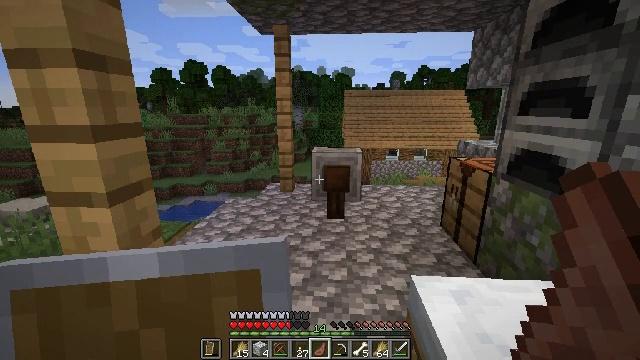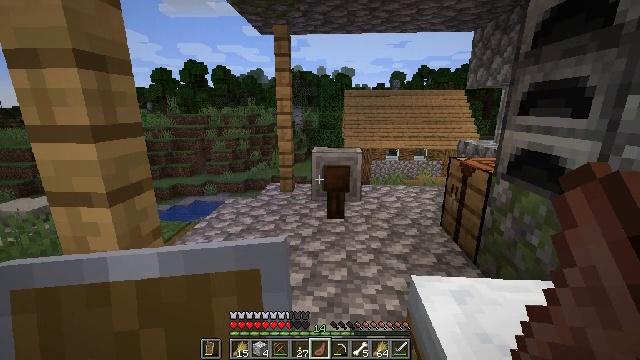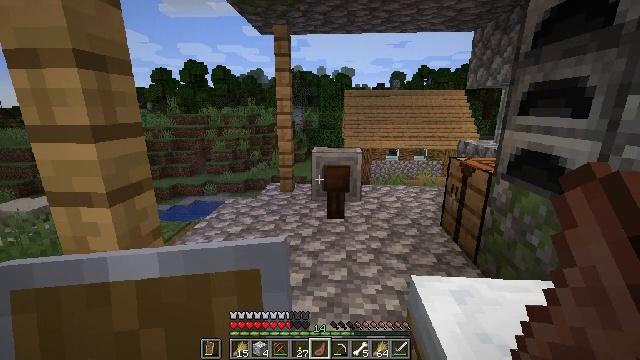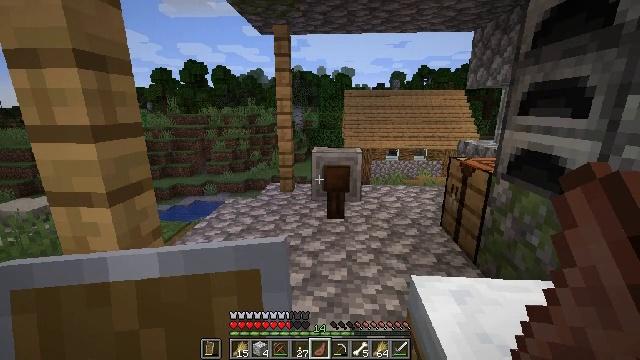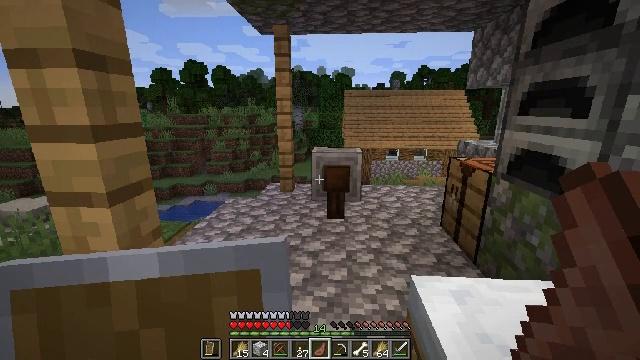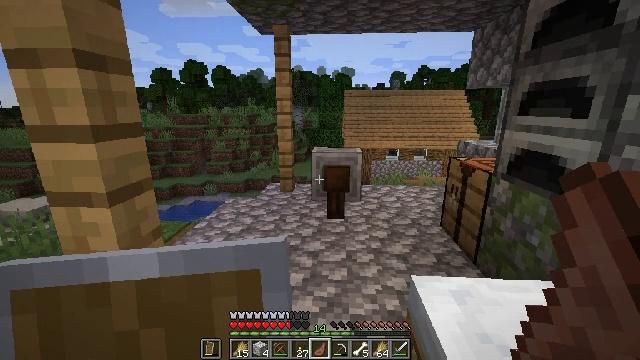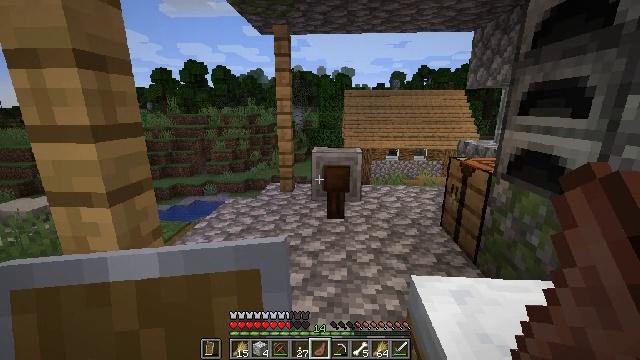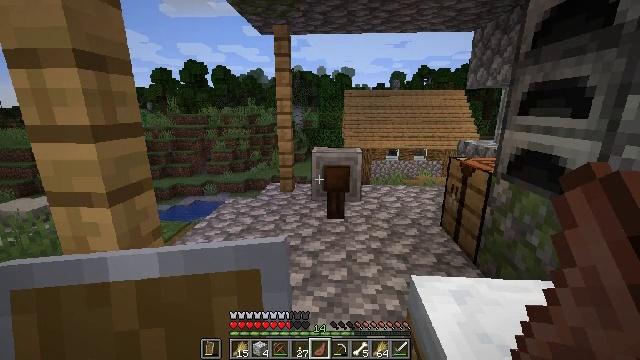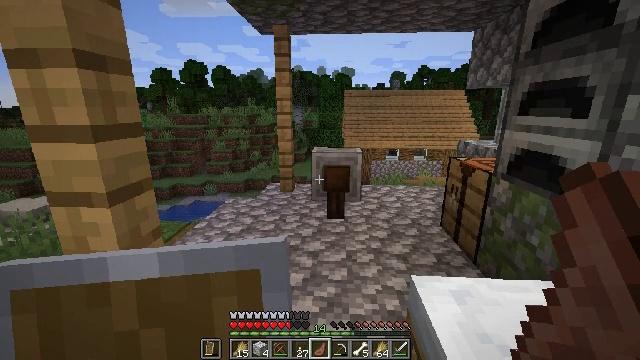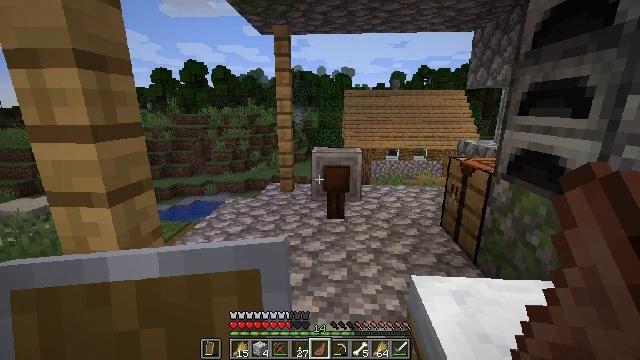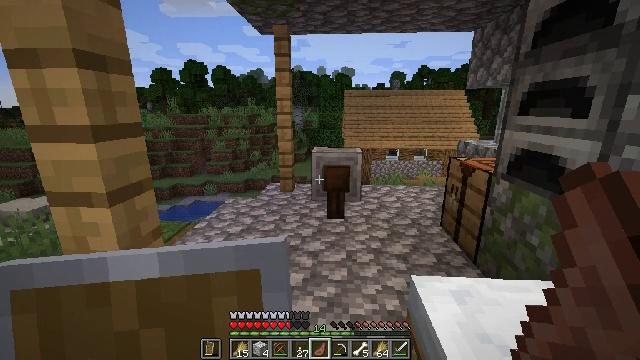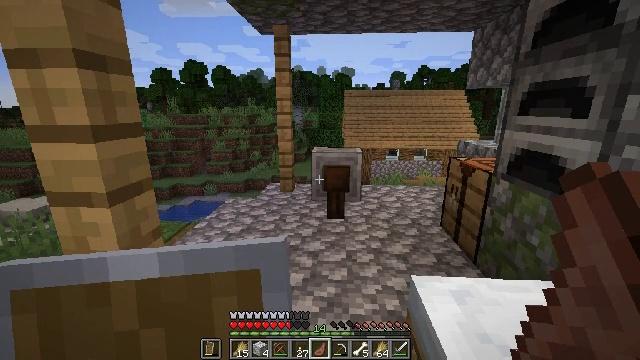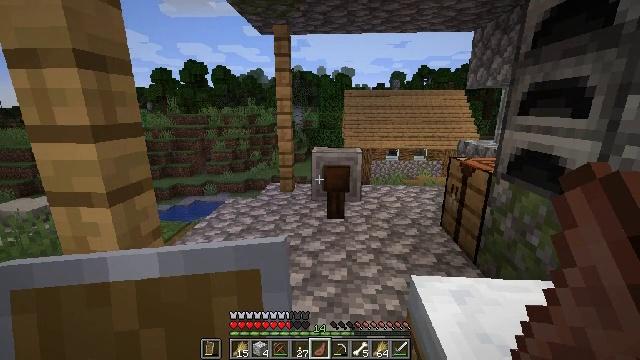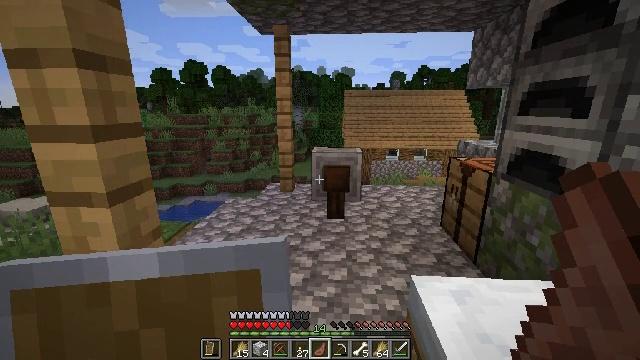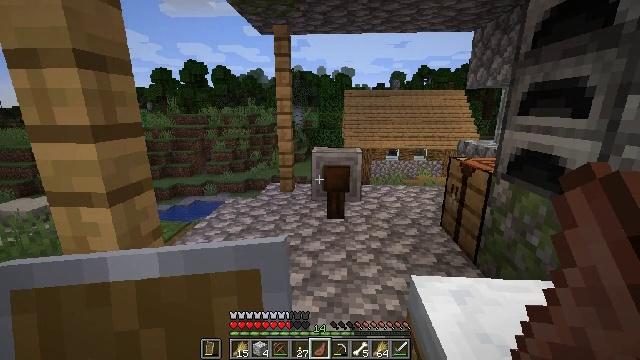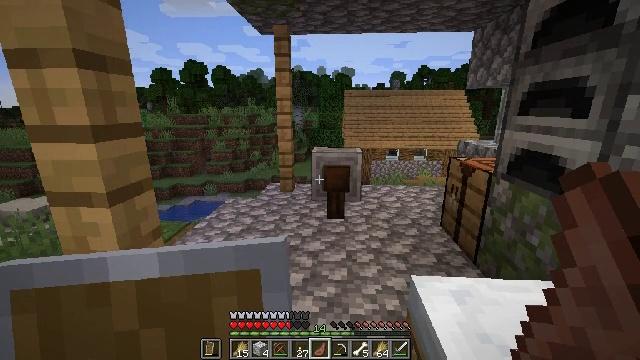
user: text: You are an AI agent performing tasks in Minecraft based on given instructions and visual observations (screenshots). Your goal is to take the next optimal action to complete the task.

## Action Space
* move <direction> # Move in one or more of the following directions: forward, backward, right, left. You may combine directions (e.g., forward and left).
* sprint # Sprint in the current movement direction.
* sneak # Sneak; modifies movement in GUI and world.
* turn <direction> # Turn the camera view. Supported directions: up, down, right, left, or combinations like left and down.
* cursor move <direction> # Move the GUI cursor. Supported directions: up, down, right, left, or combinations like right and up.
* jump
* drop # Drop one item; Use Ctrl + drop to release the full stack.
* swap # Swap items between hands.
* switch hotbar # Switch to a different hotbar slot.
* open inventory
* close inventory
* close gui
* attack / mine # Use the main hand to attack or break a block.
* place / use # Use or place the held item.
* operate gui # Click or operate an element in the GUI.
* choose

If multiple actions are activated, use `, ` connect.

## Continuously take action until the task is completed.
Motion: motion action
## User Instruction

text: Interact with the furnace to craft a gold ingot.
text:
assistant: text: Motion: no_op
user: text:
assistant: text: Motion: no_op
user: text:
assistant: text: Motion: no_op
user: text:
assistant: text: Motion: no_op
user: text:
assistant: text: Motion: no_op
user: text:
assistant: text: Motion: no_op
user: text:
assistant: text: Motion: no_op
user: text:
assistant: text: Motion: no_op
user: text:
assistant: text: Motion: no_op
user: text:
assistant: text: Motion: no_op
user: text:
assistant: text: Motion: no_op
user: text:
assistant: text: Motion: no_op
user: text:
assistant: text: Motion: no_op
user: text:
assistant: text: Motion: no_op
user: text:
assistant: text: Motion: no_op
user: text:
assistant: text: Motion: no_op
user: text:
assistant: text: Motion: no_op
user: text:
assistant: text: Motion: no_op
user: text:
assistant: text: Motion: no_op
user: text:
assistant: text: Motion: no_op
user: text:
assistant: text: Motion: no_op
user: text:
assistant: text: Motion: no_op
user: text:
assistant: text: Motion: no_op
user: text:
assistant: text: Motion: no_op
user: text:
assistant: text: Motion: no_op
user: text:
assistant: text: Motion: no_op
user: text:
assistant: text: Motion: no_op
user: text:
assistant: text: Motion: no_op
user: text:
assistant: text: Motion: no_op
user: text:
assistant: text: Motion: no_op